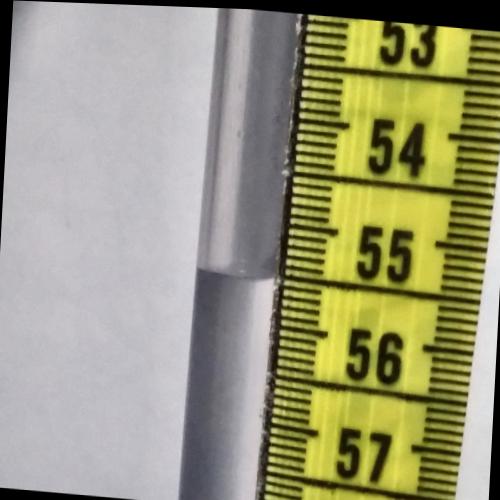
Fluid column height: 55.5 cm